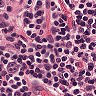
Metastatic tissue present: no